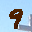
Label: 9